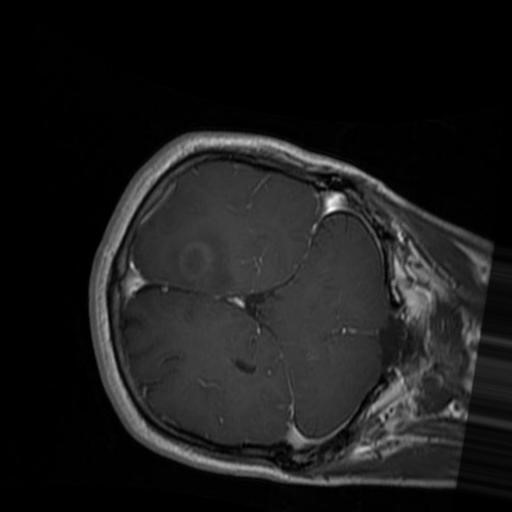
Label: brain_glioma